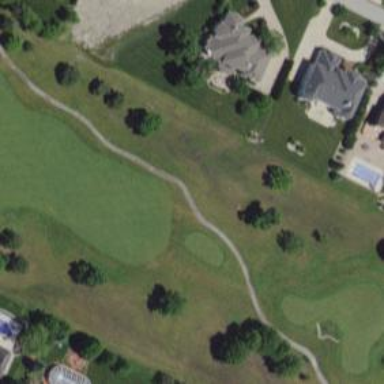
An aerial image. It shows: Path for both road and golf.